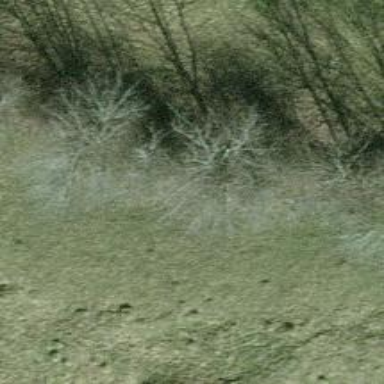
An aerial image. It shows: Beautiful tree in nature.